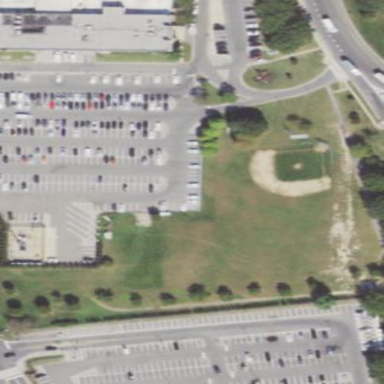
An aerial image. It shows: Baseball pitch for leisure land activities.